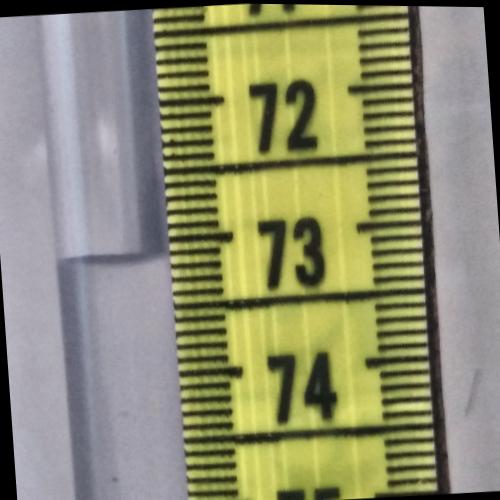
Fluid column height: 73.1 cm